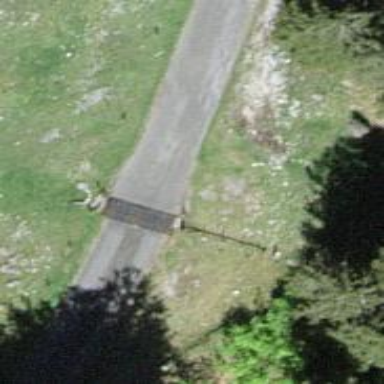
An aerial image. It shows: Cattle grid barrier.